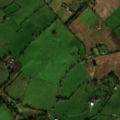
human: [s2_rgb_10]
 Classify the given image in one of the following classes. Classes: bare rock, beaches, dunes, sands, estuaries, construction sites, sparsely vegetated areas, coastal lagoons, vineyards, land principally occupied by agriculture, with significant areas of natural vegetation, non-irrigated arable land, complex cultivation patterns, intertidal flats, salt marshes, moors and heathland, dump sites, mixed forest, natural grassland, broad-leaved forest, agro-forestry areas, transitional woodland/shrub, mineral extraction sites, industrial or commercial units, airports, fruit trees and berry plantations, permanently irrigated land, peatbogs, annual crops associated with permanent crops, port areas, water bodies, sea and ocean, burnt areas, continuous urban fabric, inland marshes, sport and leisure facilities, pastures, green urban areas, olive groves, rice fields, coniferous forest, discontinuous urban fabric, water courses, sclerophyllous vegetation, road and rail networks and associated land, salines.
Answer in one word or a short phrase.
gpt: non-irrigated arable land, pastures